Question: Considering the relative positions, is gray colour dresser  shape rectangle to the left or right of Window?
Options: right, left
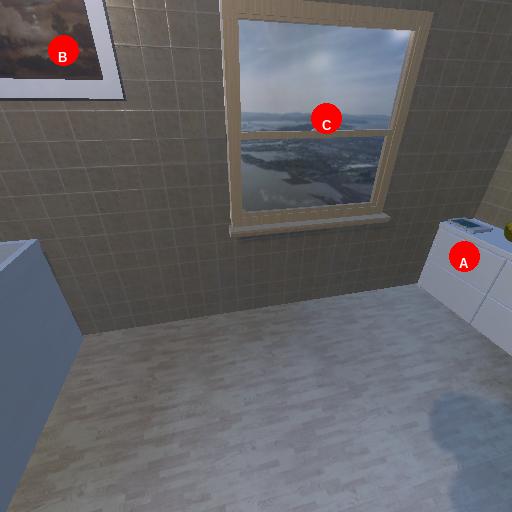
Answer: right